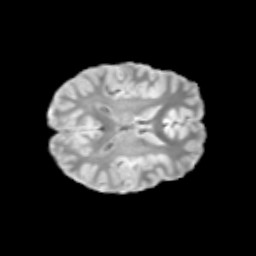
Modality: T2w
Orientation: axial
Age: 12
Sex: male
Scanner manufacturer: siemens
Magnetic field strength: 3 T
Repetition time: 3.8 s
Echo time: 0.07 s